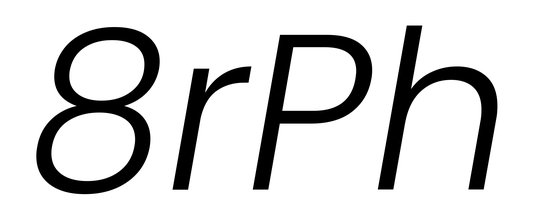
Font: Poppins-LightItalic